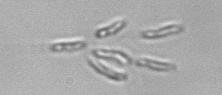
Label: Dinobryon